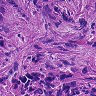
Metastatic tissue present: yes